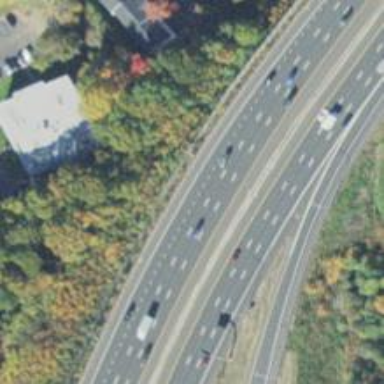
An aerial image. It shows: Asphalt motorway.